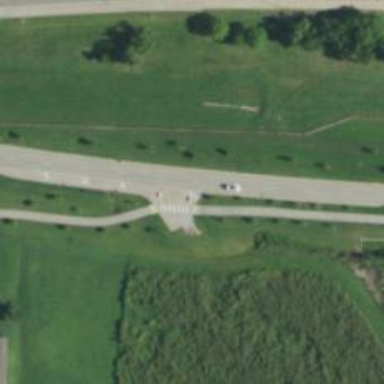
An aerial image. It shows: Tertiary link road.